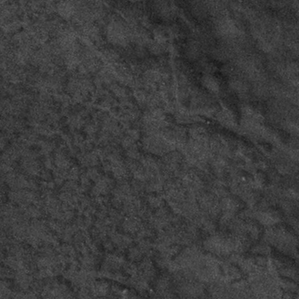
Label: frost